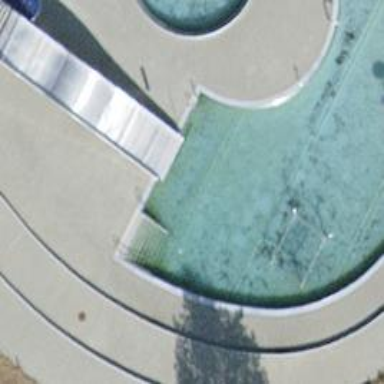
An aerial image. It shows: Water slide made of metal.